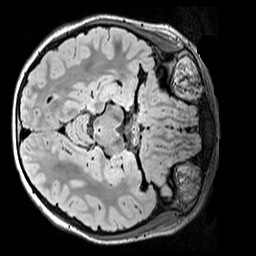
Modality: FLAIR
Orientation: axial
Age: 11
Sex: male
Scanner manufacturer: siemens
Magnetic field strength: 3 T
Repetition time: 5 s
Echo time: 0.388 s